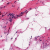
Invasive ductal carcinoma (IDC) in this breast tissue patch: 0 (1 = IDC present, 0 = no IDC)